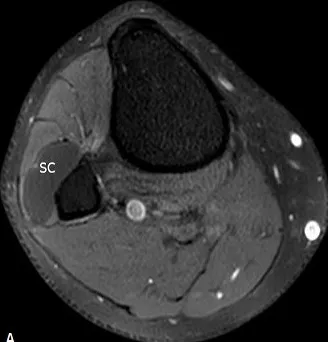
Axial view of preoperative MRI showing the synovial cyst (SC) hypointense on T1.
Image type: radiology (mri)